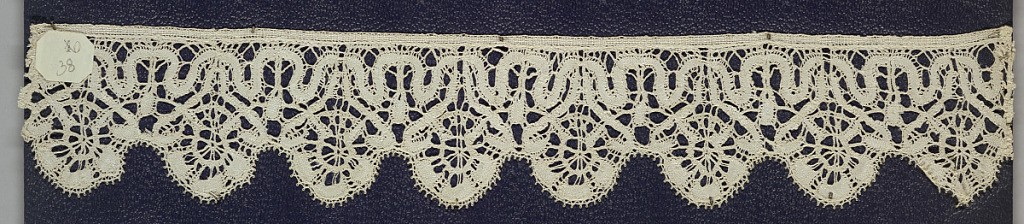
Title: Border
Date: mid-18th century
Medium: Technique: bobbin lace
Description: Bobbin lace edge, floral tab edge; mid-18th century Flemish